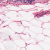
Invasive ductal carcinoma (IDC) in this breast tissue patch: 0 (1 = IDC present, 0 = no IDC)